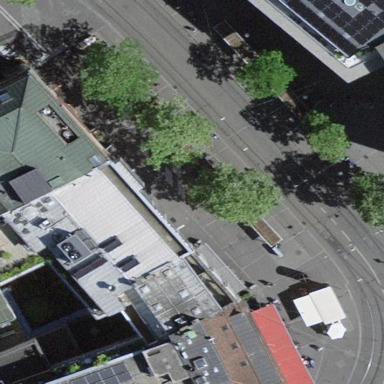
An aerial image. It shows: Platform for public transport with shelter. It serves trams and railways.